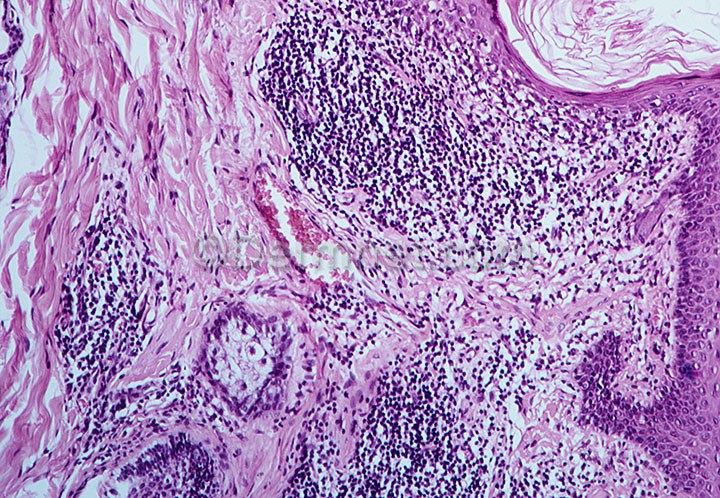
Disease: Lupus and other Connective Tissue diseases